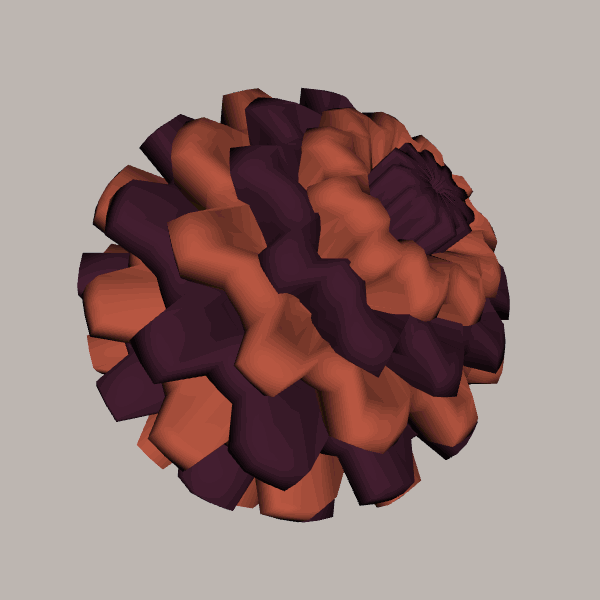
Background: light